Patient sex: F
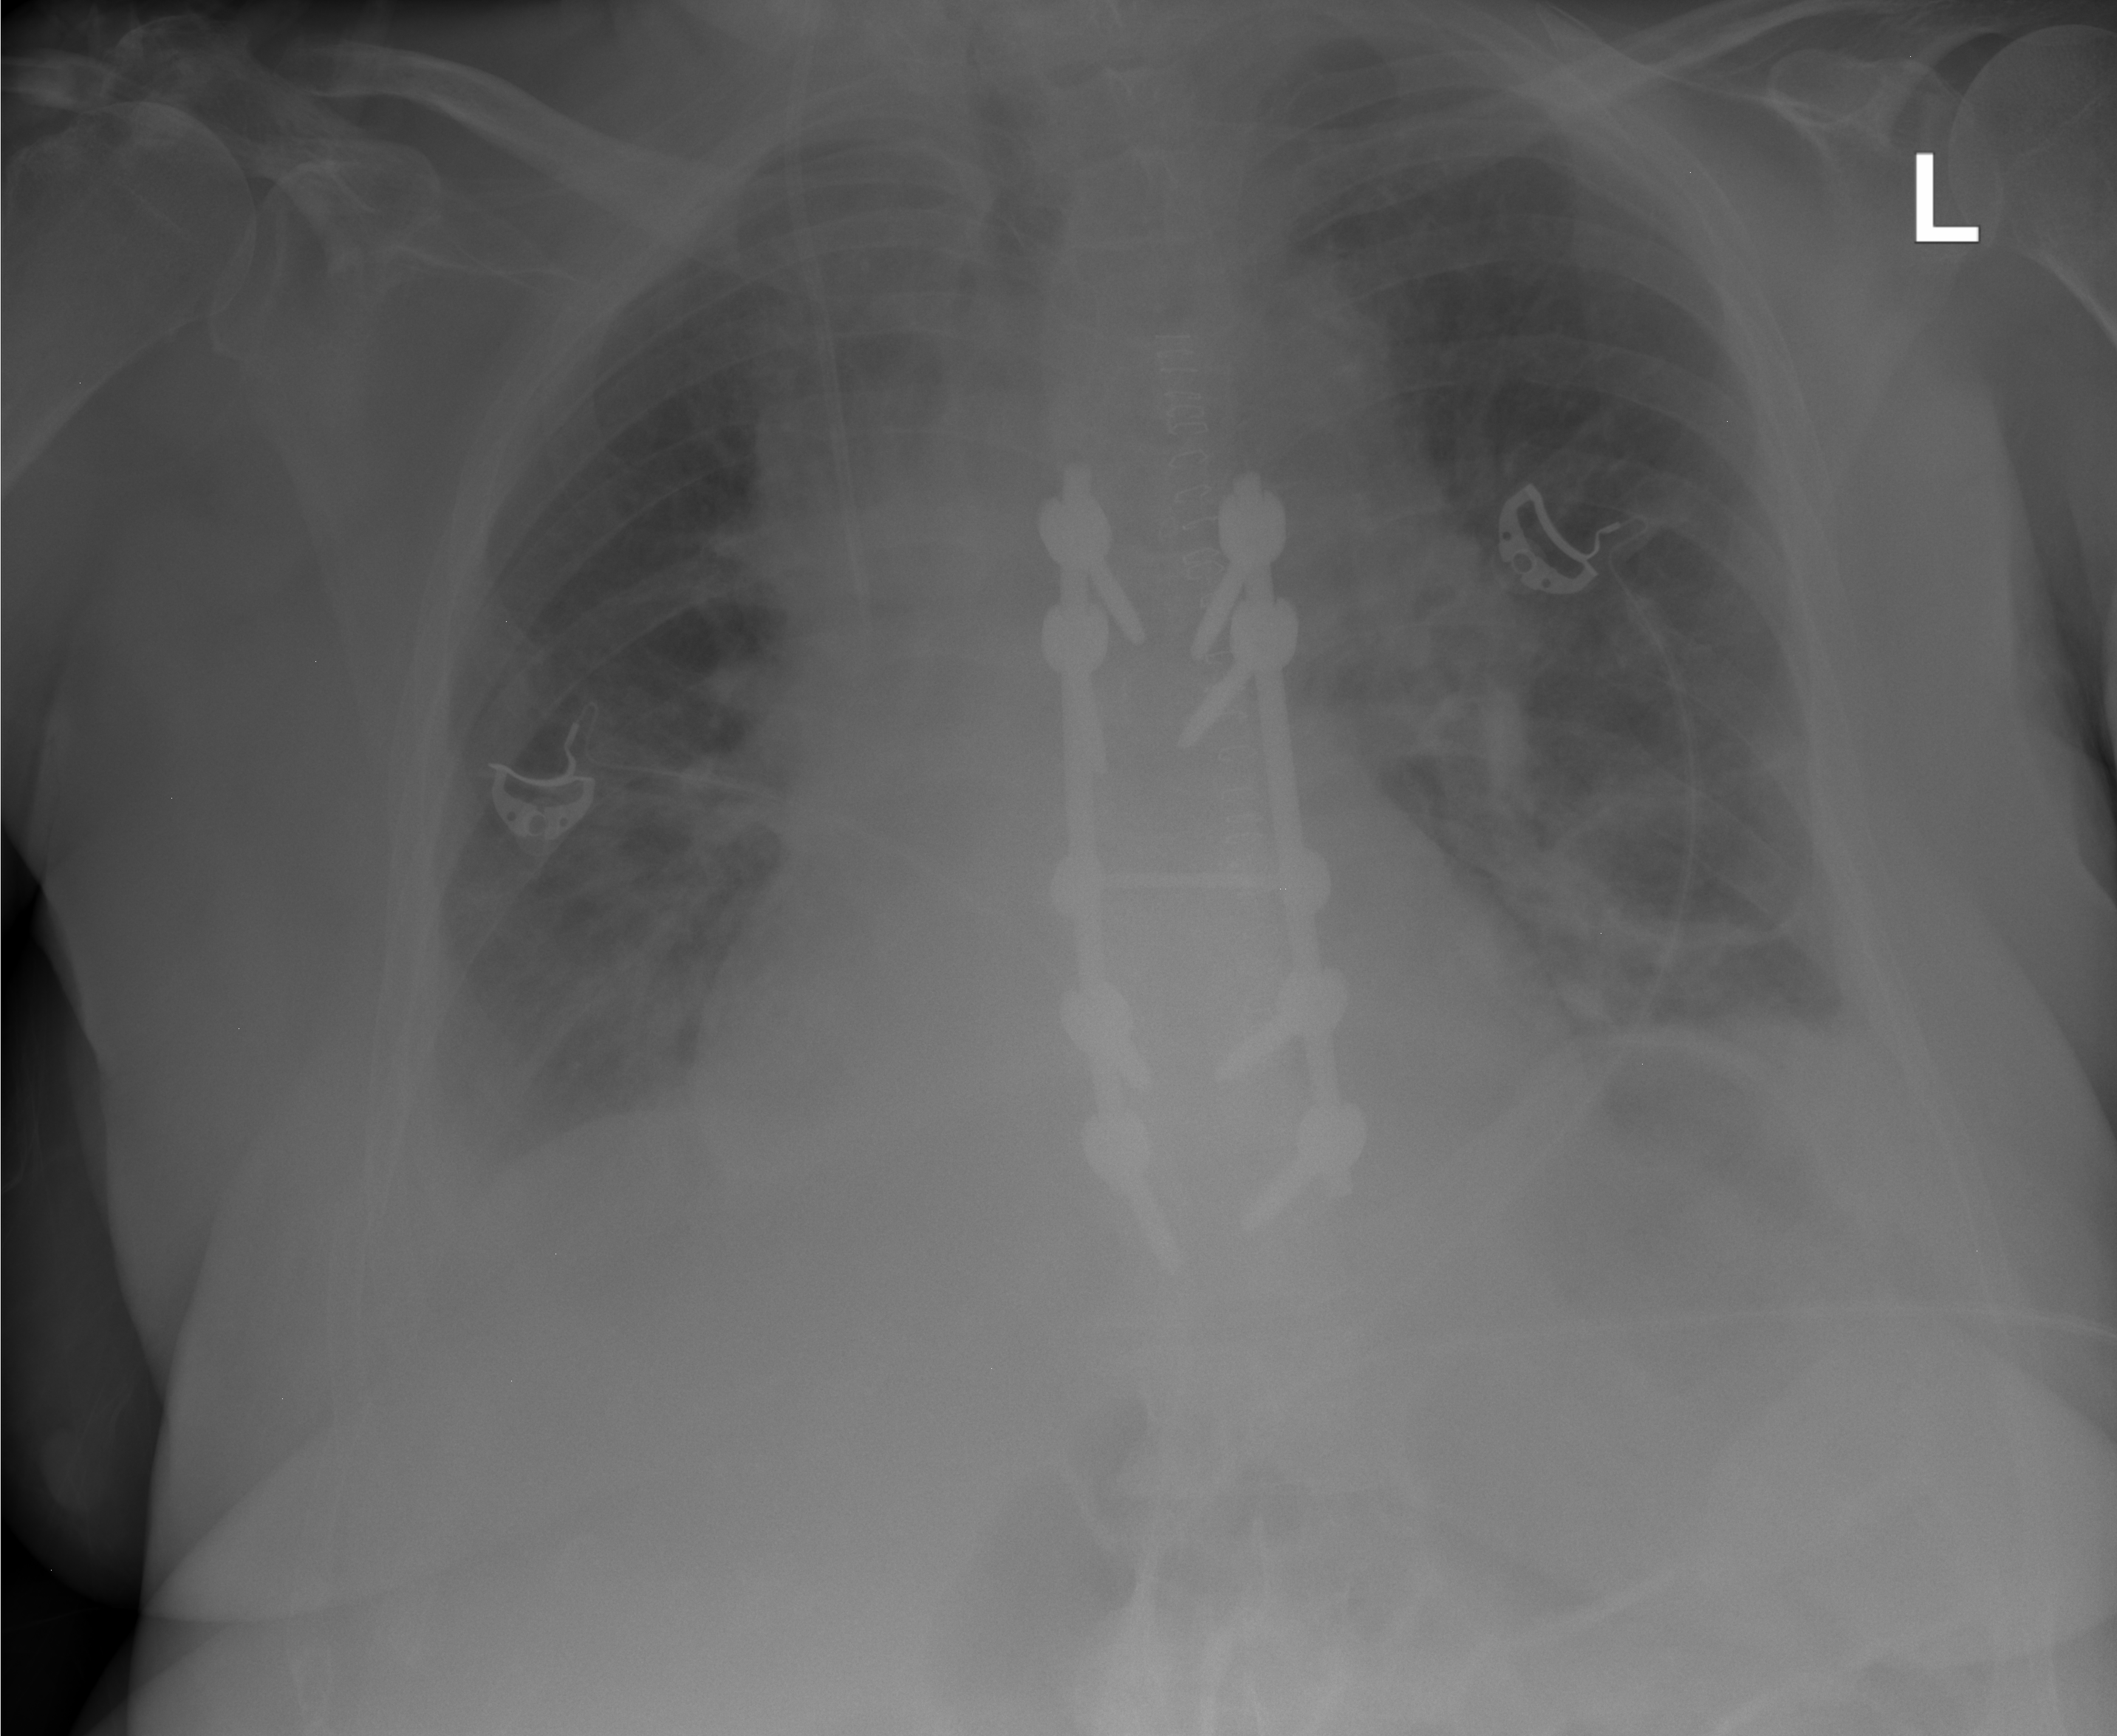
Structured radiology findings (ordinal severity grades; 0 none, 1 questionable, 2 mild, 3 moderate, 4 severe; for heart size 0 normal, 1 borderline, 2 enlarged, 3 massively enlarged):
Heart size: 2
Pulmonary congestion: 2
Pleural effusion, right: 0
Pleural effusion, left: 0
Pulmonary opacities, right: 0
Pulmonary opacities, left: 0
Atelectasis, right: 2
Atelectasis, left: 2